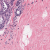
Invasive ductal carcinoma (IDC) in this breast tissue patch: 0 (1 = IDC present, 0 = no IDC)